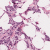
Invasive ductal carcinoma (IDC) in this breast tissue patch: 1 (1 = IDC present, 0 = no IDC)